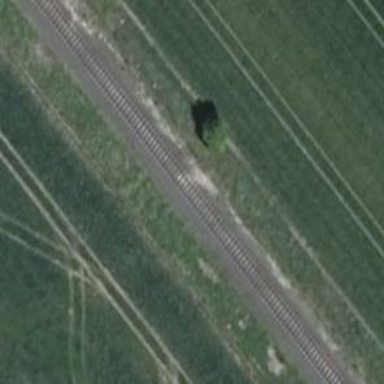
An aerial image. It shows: Railway track.